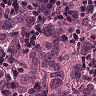
Metastatic tissue present: yes